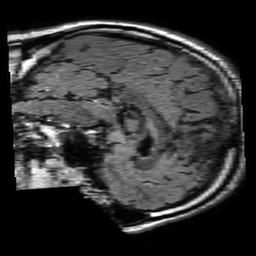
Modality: FLAIR
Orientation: sagittal
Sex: male
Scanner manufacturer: philips
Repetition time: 11 s
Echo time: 0.125 s